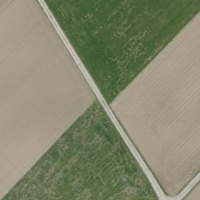
EUNIS habitat code: 52
Species observed at this site:
Dipsacus fullonum